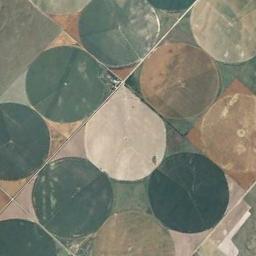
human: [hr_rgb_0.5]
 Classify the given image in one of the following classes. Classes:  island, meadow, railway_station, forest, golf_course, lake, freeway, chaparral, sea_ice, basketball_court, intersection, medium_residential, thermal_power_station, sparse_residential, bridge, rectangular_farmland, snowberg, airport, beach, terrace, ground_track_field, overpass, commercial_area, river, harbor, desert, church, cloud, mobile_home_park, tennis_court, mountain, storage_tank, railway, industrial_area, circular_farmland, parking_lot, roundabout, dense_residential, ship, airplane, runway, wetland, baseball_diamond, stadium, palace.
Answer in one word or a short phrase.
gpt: circular_farmland